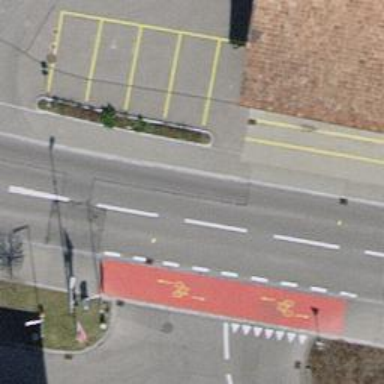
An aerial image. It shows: Public transport stop position.